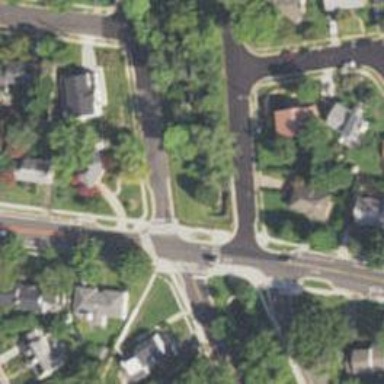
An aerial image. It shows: Marked crossing on footway.